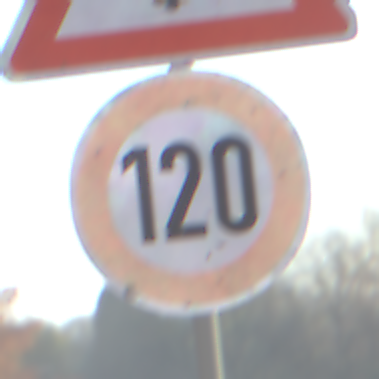
Verkehrszeichen: Geschwindigkeit120
Zusatzzeichen oben: SchneeOderEisglaette
Umgebung: Outdoor, Nature
Tageszeit: SunriseSunset
Wetter: Clear
Licht: Natural
Jahreszeit: NotSpecified
Kontrast: HighContrast